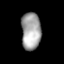
Tissue: lung
Cell type: Endothelial cells
Senescence score: 0.5634
Nuclear area (px): 722
Mean DAPI intensity: 161.684